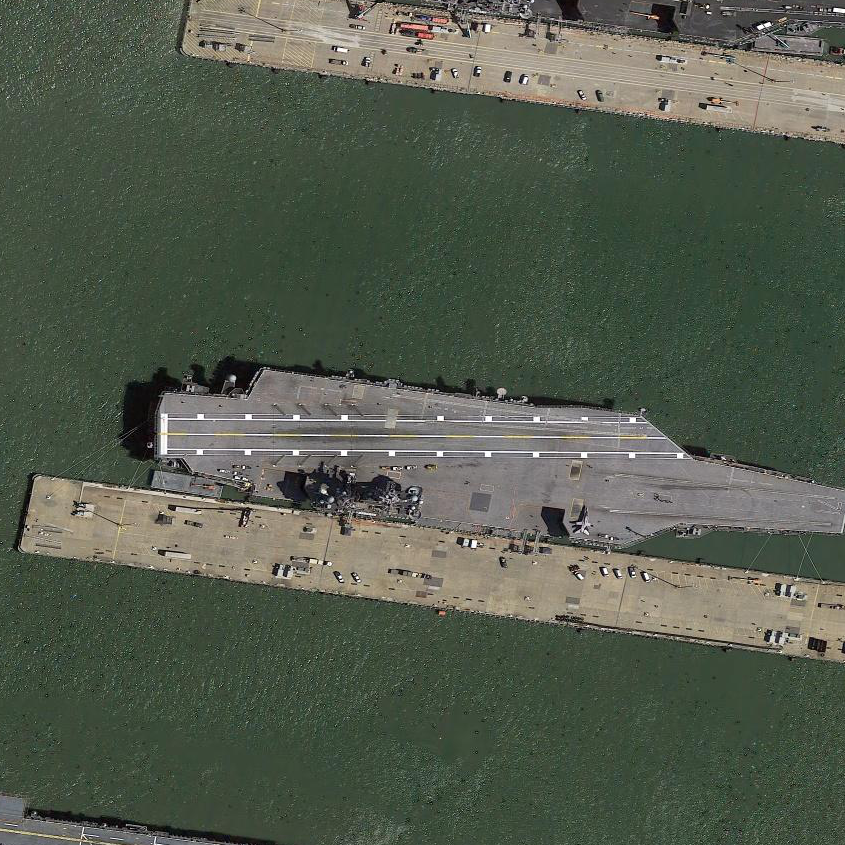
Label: aircraft_carrier